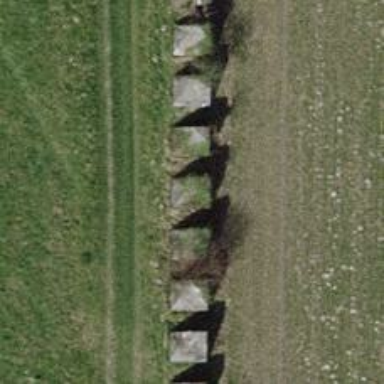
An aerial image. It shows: Block barrier.